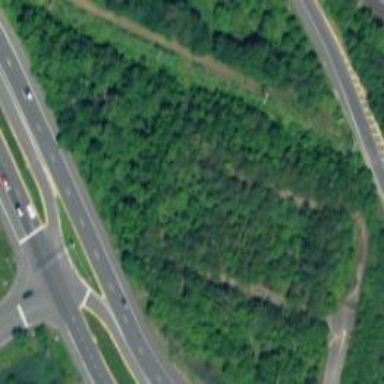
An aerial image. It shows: Disused road.